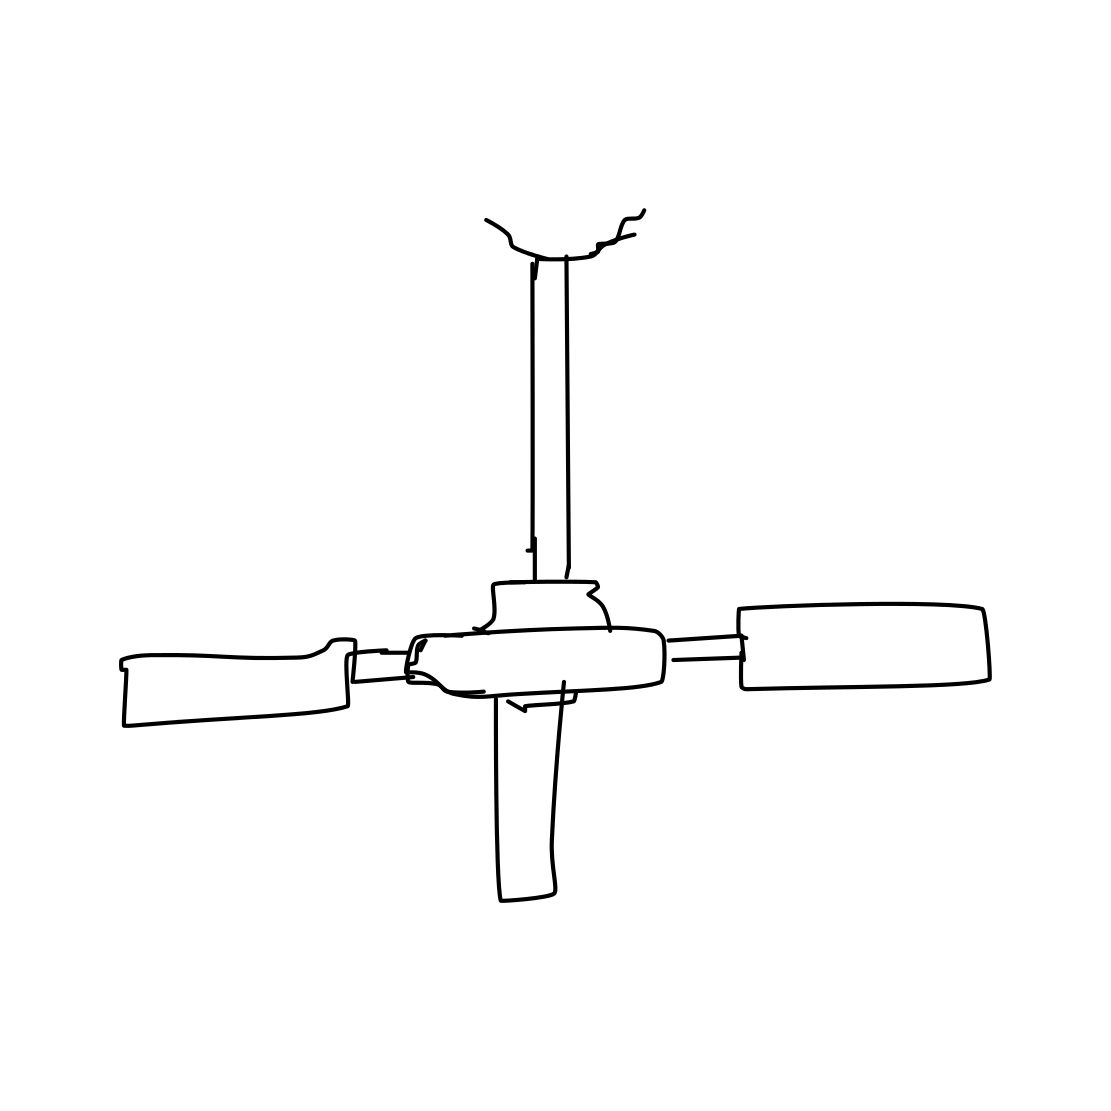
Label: fan